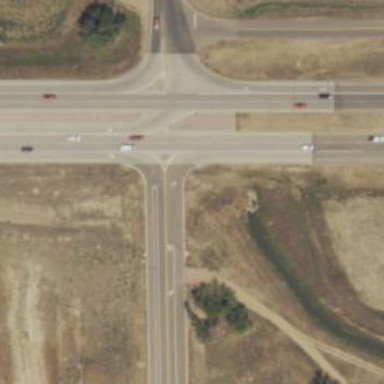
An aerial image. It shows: Trunk link highway.